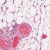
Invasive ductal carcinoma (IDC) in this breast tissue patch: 0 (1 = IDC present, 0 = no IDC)